Question: I have an application on GAE:php runtime and I'm using Google Cloud Datastore API to connect to the Datastore from my PHP app.
My question:
How can I query my database using keys, something similar to '"SELECT * FROM table_name WHERE id <= <PHONE>"' in Sql.
My code:(I've seen people are using this query-string syntax and it works for them)
'''
$gql_query = new Google_Service_Datastore_GqlQuery();
$gql_query->setQueryString("SELECT * FROM notification WHERE __key__ = KEY('notification', <PHONE>)");
'''
Some part of the error I get is
'Fatal error: Uncaught exception ... (400) Disallowed literal: KEY...'
My Datastore console view:

Everything is fine until I append 'WHERE __key__ = KEY('notification', <PHONE>)' to the query_string.
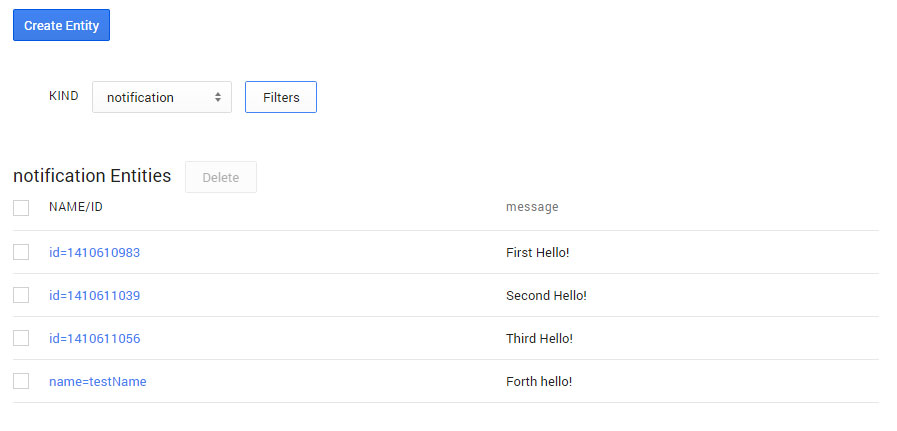
Answer: Keys are considered literals in Cloud Datastore GQL and require special handling.
If users will be providing values at runtime, we recommend using argument binding. This helps prevent malicious behavior such as injection attacks.
There are two ways to do this; both start with a key value:
'''
$key_path_element = new Google_Service_Datastore_KeyPathElement();
$key_path_element->setKind('notification');
$key_path_element->setId(<PHONE>);
$key = new Google_Service_Datastore_Key();
$key.setPath([$key_path_element]);
$key_value = new Google_Service_Datastore_Value();
$key_value->setKeyValue($key);
'''
'$key_value' can then be used either as a named argument:
'''
$gql_query = new Google_Service_Datastore_GqlQuery();
$gql_query->setQueryString("SELECT * FROM notification WHERE __key__ = $theKey");
$name_arg = new Google_Service_Datastore_GqlQueryArg();
$name_arg->setName("theKey");
$name_arg->setValue($key_value);
$gql_query->setNameArgs([$name_arg]);
'''
or as a positional argument:
'''
$gql_query = new Google_Service_Datastore_GqlQuery();
$gql_query->setQueryString("SELECT * FROM notification WHERE __key__ = @1");
$number_arg = new Google_Service_Datastore_GqlQueryArg();
$number_arg->setValue($key_value);
$gql_query->setNumberArgs([$number_arg]);
'''
If no user-provided input is being added to the query, another option is to explicitly allow literals in the request:
'''
$gql_query = new Google_Service_Datastore_GqlQuery();
$gql_query->setQueryString("SELECT * FROM notification WHERE __key__ = KEY('notification', <PHONE>)");
$gql_query->setAllowLiteral(true);
'''
Here are some additional details on <URL>.